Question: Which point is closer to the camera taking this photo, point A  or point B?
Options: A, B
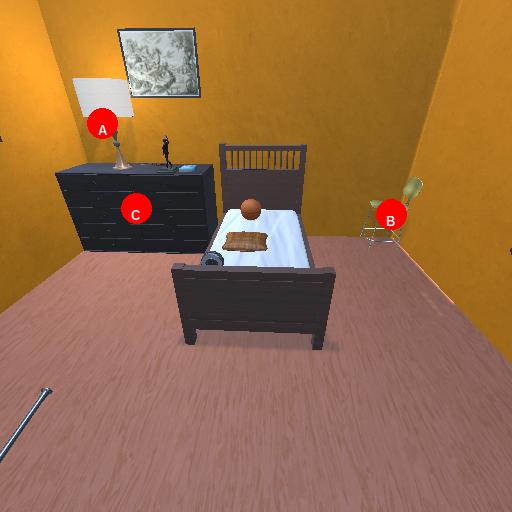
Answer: A